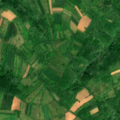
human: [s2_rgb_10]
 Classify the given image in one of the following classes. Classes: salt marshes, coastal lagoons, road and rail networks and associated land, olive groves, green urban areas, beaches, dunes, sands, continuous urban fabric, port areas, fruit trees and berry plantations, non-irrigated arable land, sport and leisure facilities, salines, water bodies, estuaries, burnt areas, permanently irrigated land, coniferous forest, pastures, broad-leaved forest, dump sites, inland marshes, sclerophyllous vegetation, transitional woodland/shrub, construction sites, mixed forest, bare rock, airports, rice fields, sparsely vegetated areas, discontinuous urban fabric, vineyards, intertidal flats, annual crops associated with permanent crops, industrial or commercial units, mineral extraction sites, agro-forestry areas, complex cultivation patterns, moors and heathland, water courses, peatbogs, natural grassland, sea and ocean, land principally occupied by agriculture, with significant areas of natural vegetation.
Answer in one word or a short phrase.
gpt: complex cultivation patterns, broad-leaved forest